Field crop: tomato
Growth stage: 1
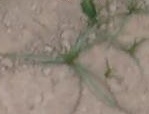
Species: cyperus